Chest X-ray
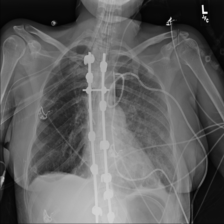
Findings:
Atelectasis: negative
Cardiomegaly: negative
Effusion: negative
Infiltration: positive
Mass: negative
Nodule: negative
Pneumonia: negative
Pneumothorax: negative
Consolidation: negative
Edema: negative
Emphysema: negative
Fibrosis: negative
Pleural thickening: positive
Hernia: negative